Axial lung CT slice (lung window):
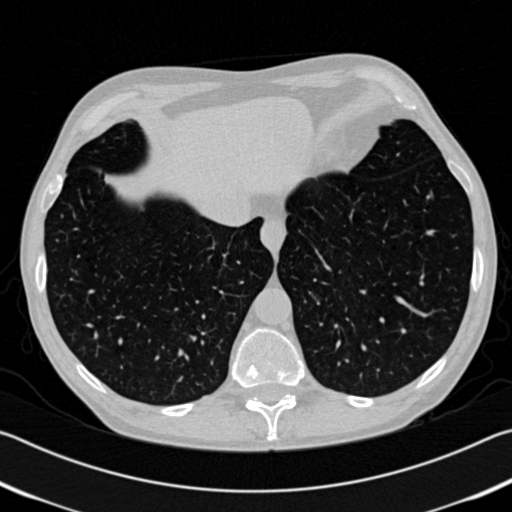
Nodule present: no